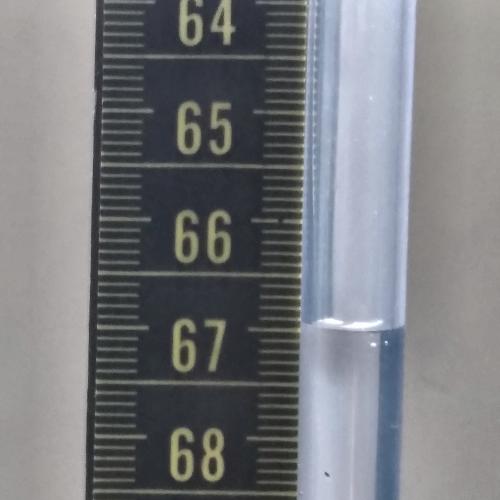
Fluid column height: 66.9 cm